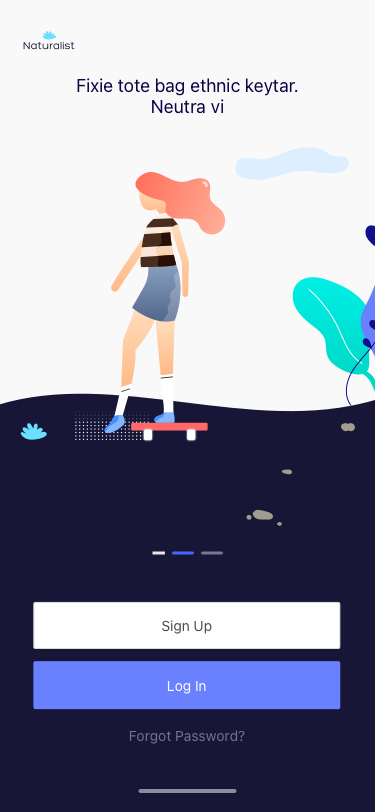
Text in this UI design:
Fixie tote bag ethnic keytar. Neutra vi